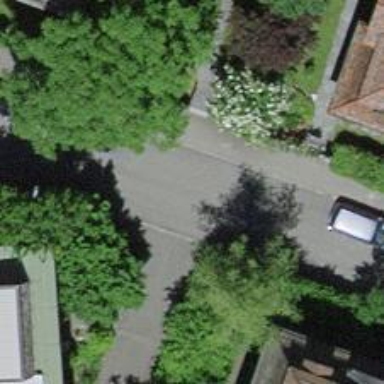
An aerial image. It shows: Asphalt road in living street with separate sidewalk.